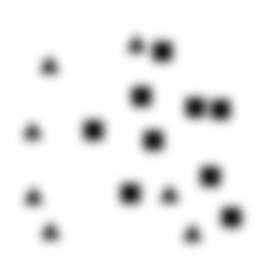
Squares: 9
Triangles: 7
Stars: 0
Total shapes: 16